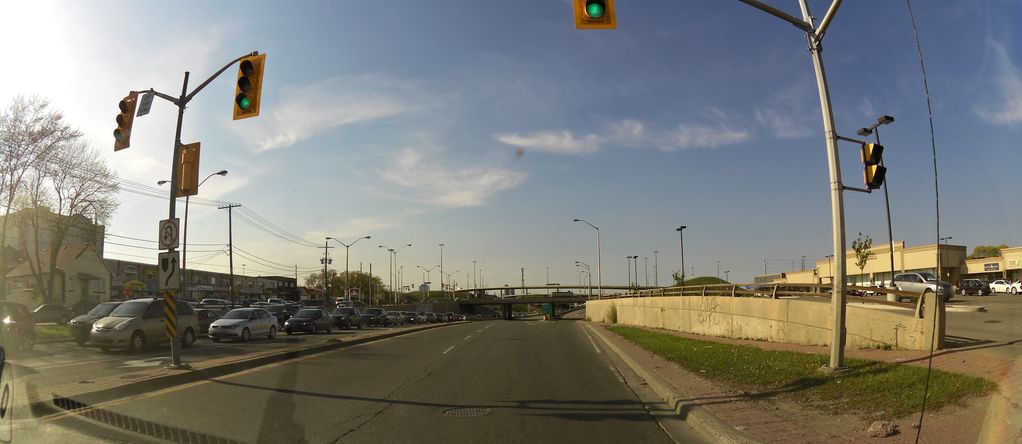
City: toronto